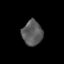
Tissue: skin
Cell type: Epithelial cells
Senescence score: 0.2301
Nuclear area (px): 492
Mean DAPI intensity: 90.51